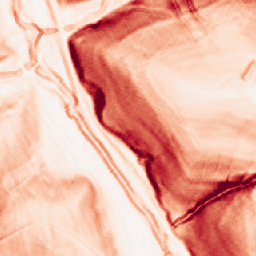
Category: morphological
Decomposition family: morphological_gradient
Decomposition parameters: size: 3
shape: diamond
Upsampling method: nearest
Upsampling parameters: scale: 8
Upsampling scale: 8